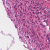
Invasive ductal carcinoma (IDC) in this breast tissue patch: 0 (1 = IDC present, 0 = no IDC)